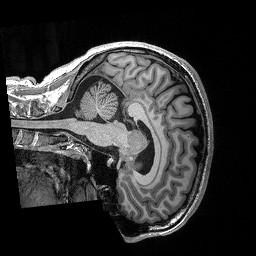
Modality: T1w
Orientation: sagittal
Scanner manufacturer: siemens
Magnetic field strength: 3 T
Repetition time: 2.3 s
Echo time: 0.00288 s